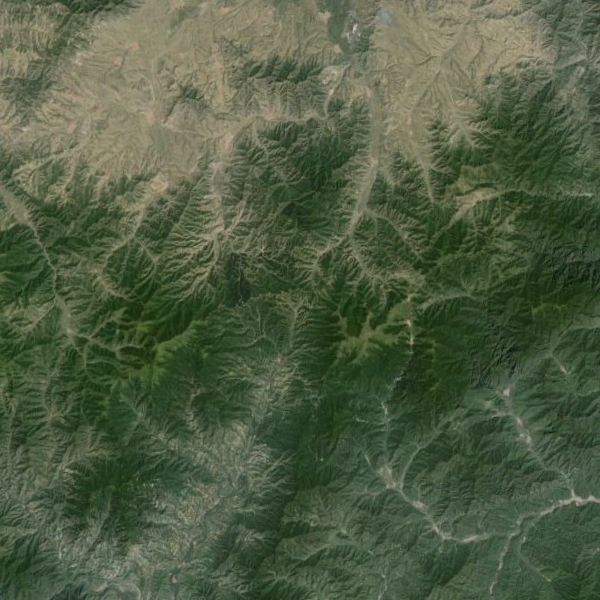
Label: Mountain